Interaction volume radius: 10 \u00c5
Interaction volume height: 10 \u00c5
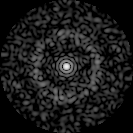
Disorder parameter: 0.8185